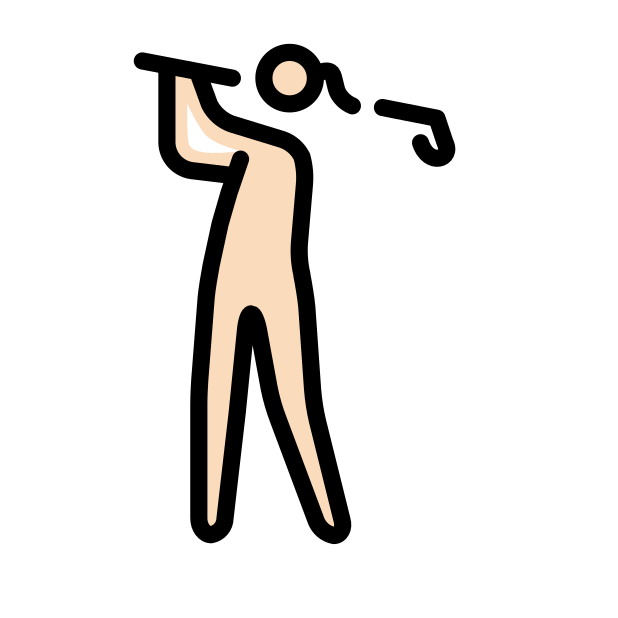
woman golfing: light skin tone